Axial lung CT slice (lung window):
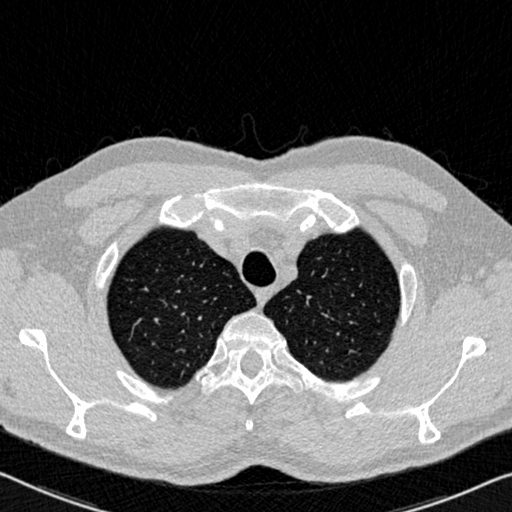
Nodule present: no